Field crop: maize
Growth stage: 2
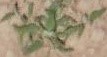
Species: atriplex